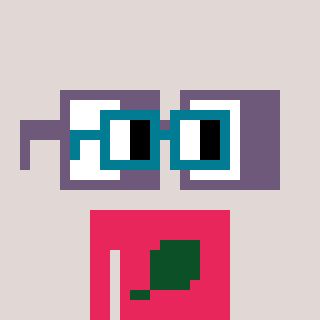
a pixel art character with square dark green glasses, a glasses-shaped head and a redpinkish-colored body on a warm background